Question: I want to trace a vertical time line on the current day, but I didn't found solution on HighCharts documentation.
Like this :

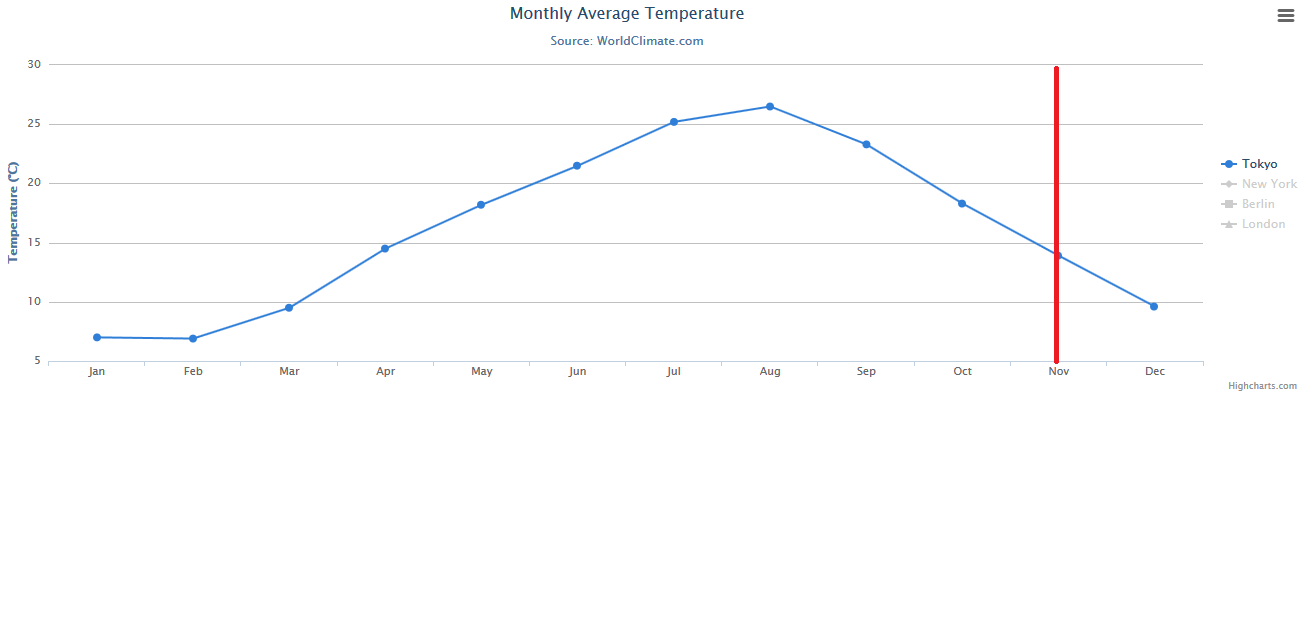
Answer: You're looking for a plot line. See the documentation here: <URL>.
The basic format is:
'''
xAxis: {
plotLines: [{
color: '#FF0000', // Red
width: 2,
value: 5.5 // Position, you'll have to translate this to the values on your x axis
}]
},
'''